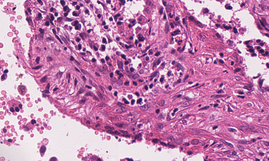
Tumor epithelial tissue: no
Tumor-associated stroma tissue: yes
Normal tissue: no